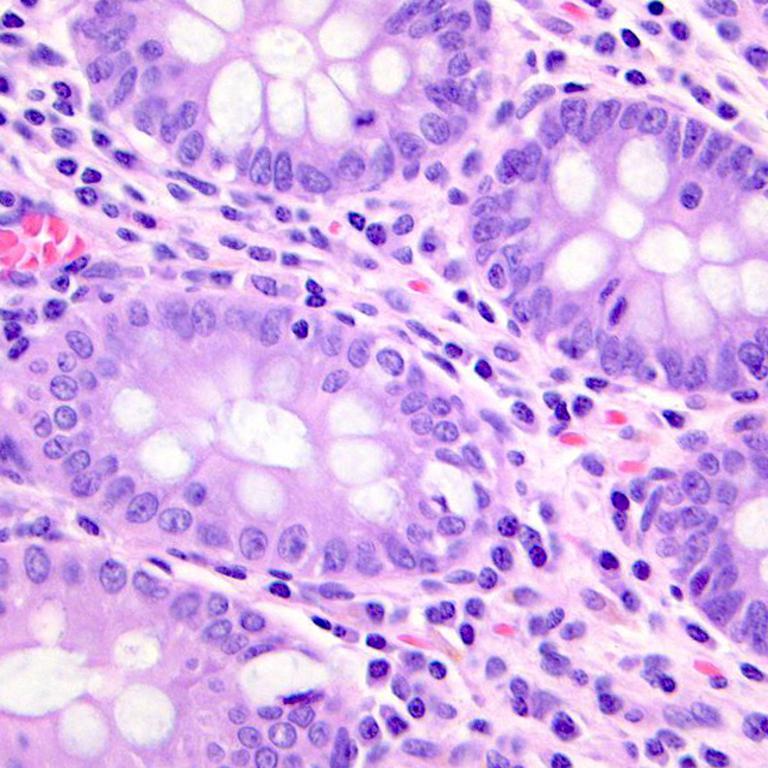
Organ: colon
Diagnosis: benign